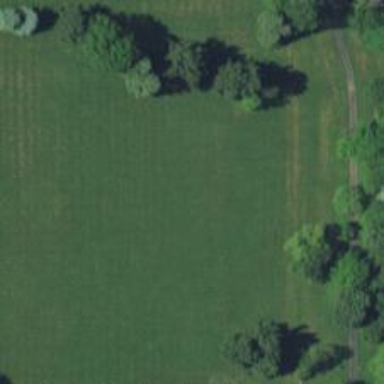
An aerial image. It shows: Disc golf tee.